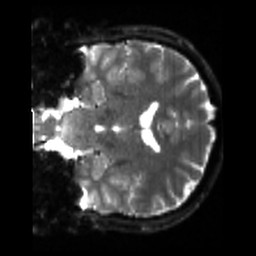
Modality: sbref
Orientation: coronal
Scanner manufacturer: siemens
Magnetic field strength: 3 T
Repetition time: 4 s
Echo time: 0.0594 s